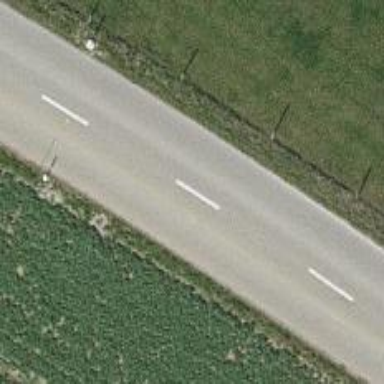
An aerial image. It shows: Unclassified road with asphalt surface.